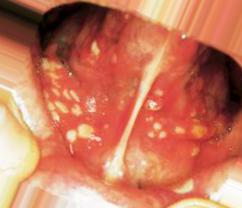
Condition: Mouth Ulcer